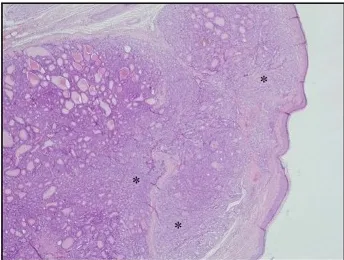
Skin metastasis. (A) Hematoxylin Eosin staining of histological slides, magnification 4 x 1. *indicates less differentiated areas.
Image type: pathology (h&e)